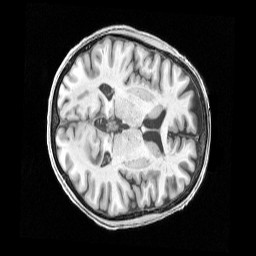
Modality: T1w
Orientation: axial
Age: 68
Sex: female
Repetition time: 2.4 s
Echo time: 0.00222 s